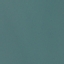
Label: SeaLake